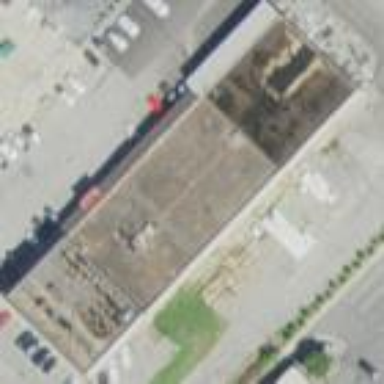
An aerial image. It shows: Retail building housing hardware shop.